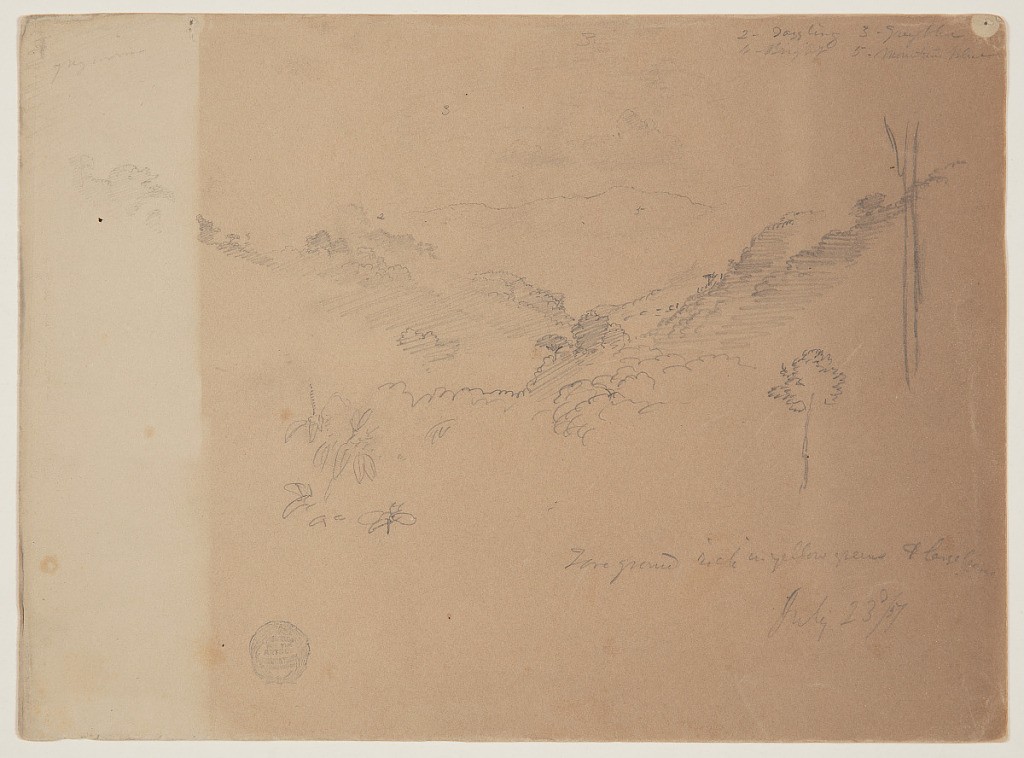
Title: Landscape near Jorje, Ecuador
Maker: Frederic Edwin Church, American, 1826–1900
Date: July 23, 1857
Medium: Graphite on tan wove paper
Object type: Drawing
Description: Landscape sketch showing view of mountainous terrain near Jorje, Ecuador. Lush, wooded slopes at left and right create a 'V' at the center of the composition, through which a distant mountain is visible. Sky above filled with puffy clouds. Foreground made up of sparse, mixed vegetation.